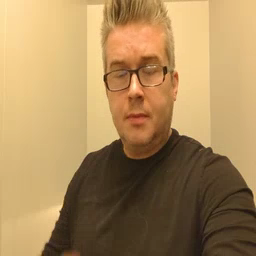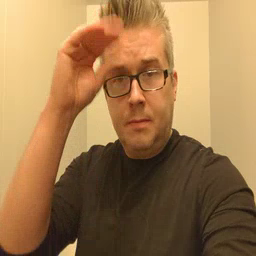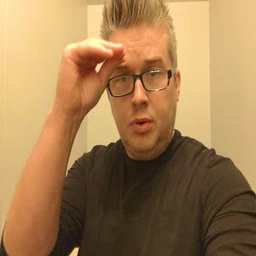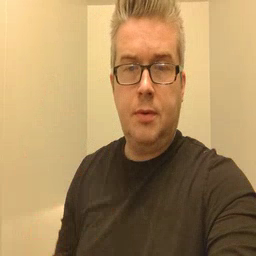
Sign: boy